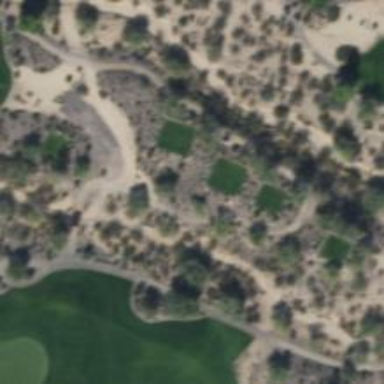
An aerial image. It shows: Pathway for golfing.